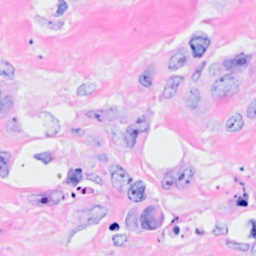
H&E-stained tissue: Breast